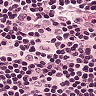
Metastatic tissue present: no